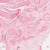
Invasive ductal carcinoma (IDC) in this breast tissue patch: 0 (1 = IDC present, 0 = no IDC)